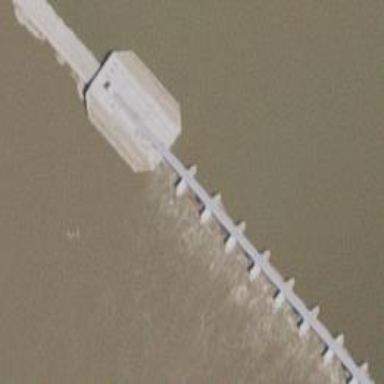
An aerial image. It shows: Weir along the waterway.